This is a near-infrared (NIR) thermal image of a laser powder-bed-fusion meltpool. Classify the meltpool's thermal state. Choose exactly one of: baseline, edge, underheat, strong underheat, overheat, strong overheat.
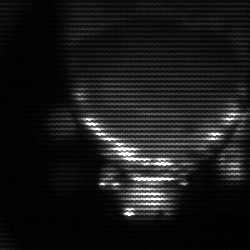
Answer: edge